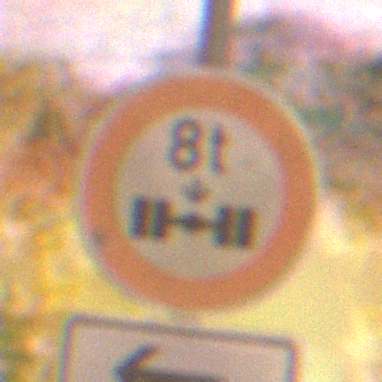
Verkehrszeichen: TatsaechlicheAchslast
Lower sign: RichtungsangabeDurchPfeile2
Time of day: Night
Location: Outdoor (Nature)
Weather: Clear
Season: NotSpecified
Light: Natural